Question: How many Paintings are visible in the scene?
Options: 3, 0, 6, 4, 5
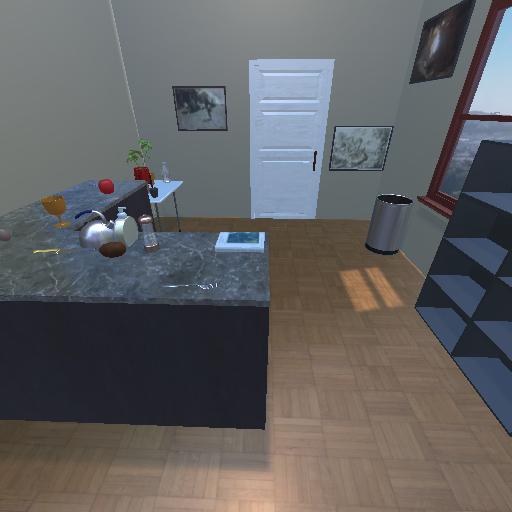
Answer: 3